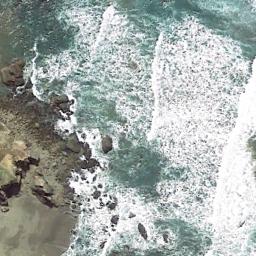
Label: beach